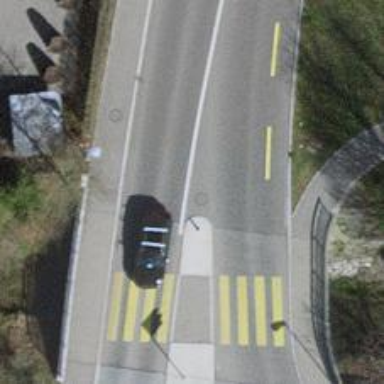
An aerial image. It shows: Secondary road with asphalt surface.